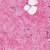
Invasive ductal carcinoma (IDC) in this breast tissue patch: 0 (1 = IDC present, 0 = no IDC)